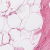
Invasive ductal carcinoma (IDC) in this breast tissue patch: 0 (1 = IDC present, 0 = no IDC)